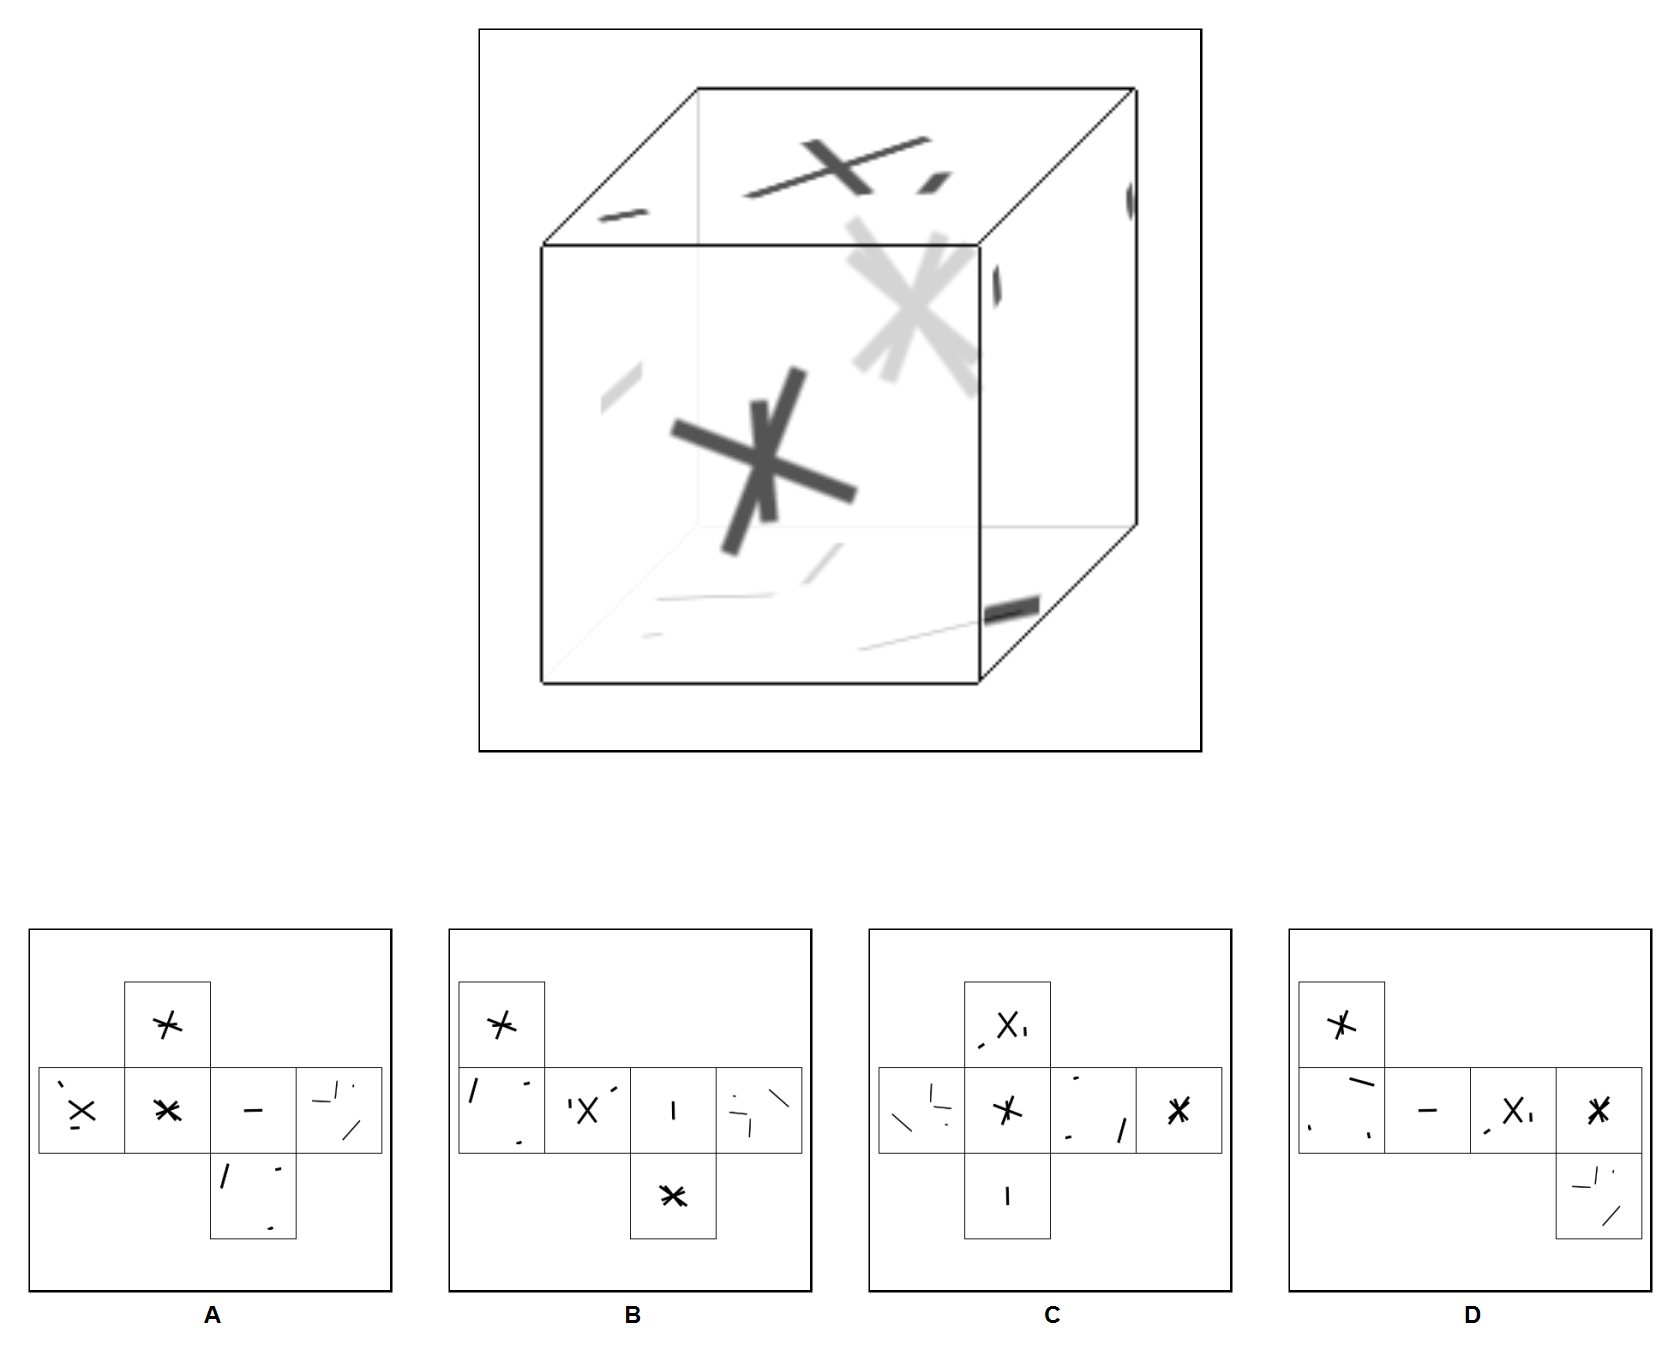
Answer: B